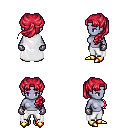
a pixel art fantasy rpg character, female body template, dark elf, purple skin, white cape, white pants, ruby red princess hairstyle, metal gloves, gold boots, four views (front, back, left, right), 2x2 character sprite sheet, small pixel art, hard edges, no anti-aliasing